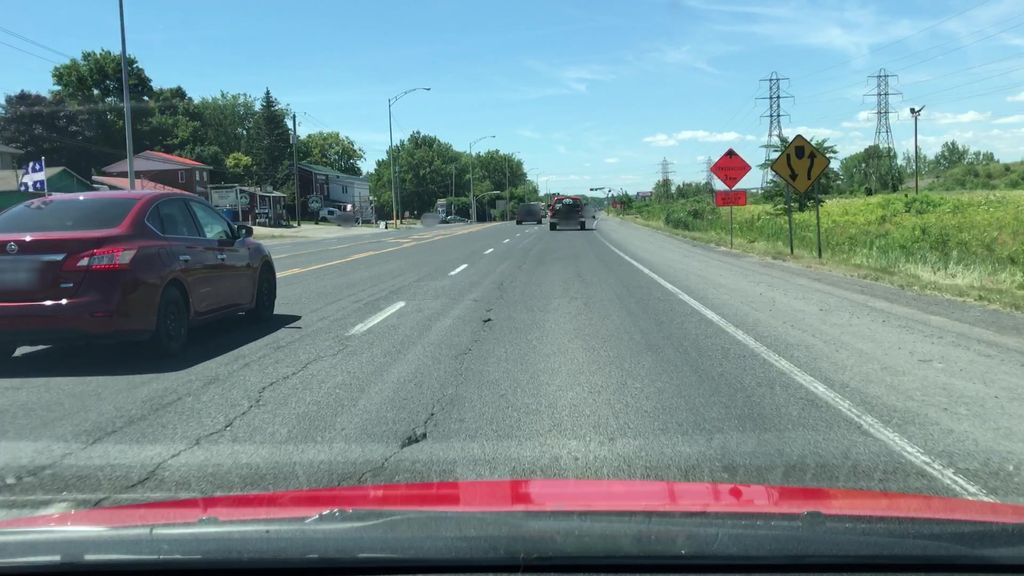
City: montreal